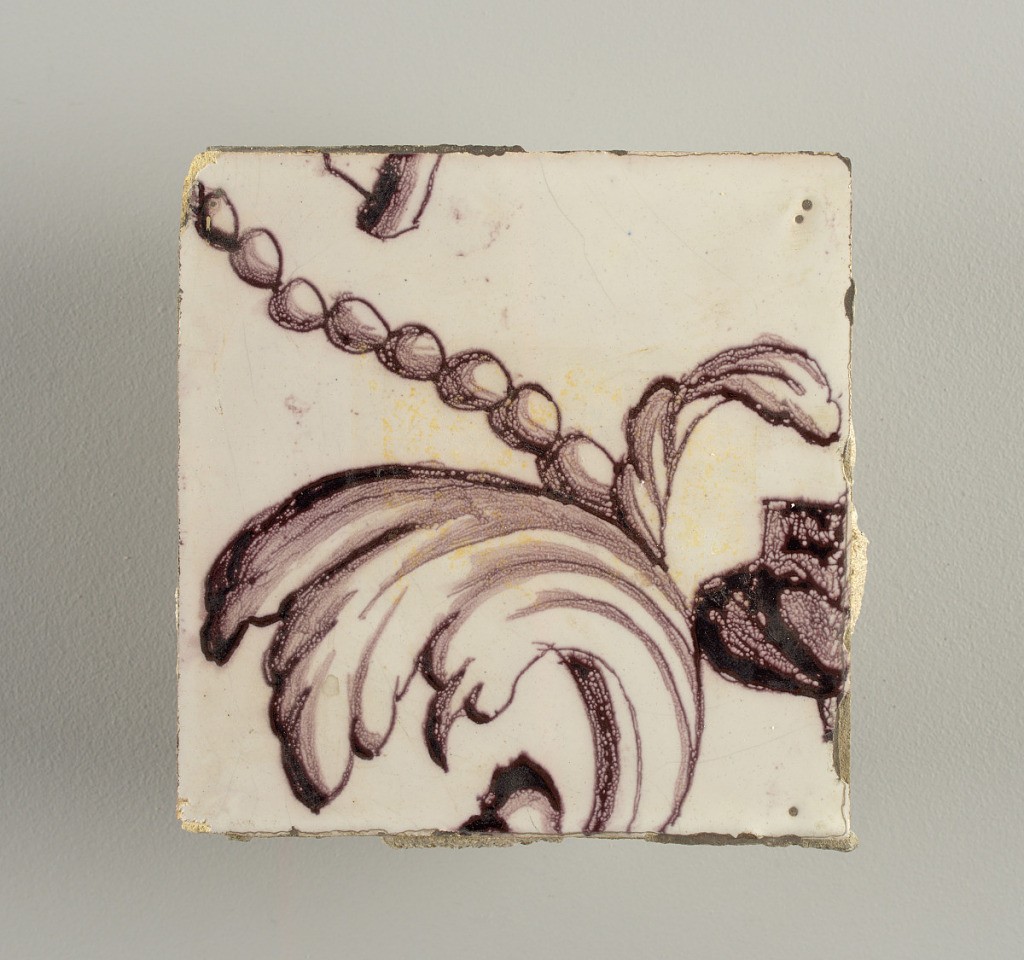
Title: Tile wall facing
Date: ca. 1725
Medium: Tin-glazed earthenware, underglaze
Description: Horizontal rectangle.  Thirty tiles wide and twenty-three tiles high with opening for fireplace eleven tiles wide and ten high.  Foliage arabesques disposed about three vertical axes from which are emphazised by urns at center and right, and at left by the figure of a standing woman carrying an infant on her arm and accompanied by two children.